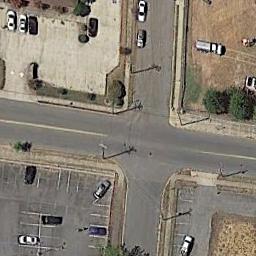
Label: intersection